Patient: sex F, age 40
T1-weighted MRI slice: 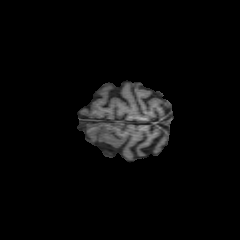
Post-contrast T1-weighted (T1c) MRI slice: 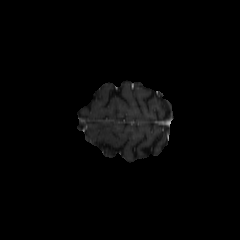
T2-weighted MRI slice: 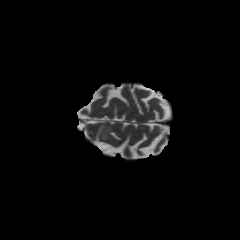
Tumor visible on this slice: yes
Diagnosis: Astrocytoma, IDH-mutant
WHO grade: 2